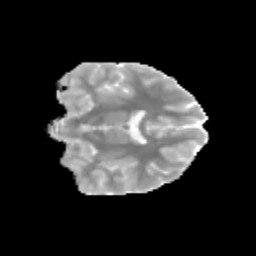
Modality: MD
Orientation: coronal
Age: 11
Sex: male
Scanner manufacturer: siemens
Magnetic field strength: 3 T
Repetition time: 3.8 s
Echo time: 0.07 s